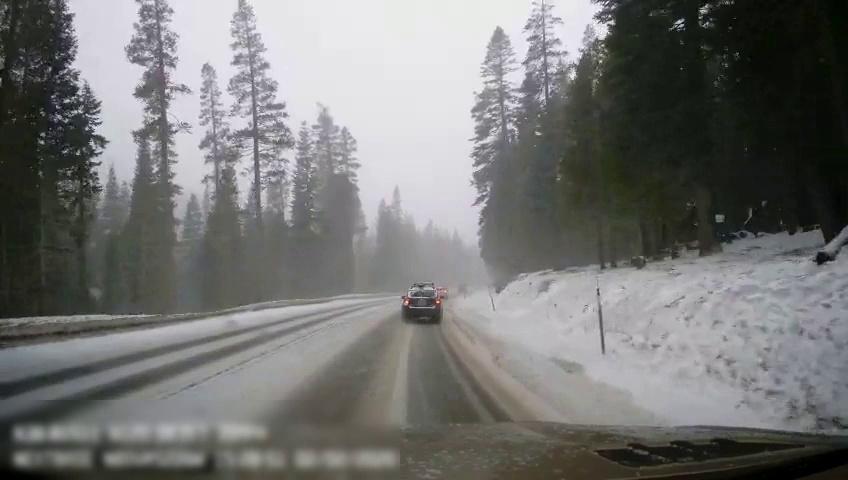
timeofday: Day
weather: Snowy
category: Drivable Space
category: Vehicles | Car
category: Vehicles | SUV